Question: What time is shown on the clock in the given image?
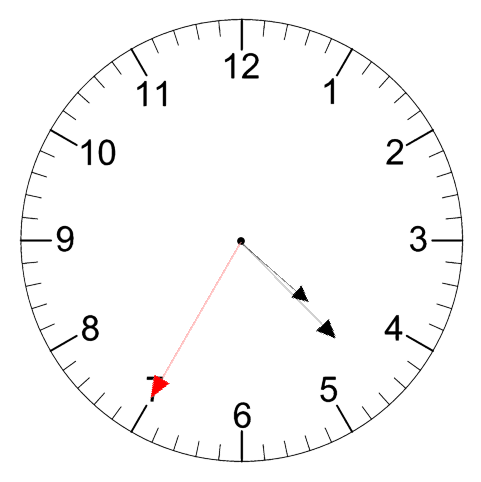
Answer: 04:22:35